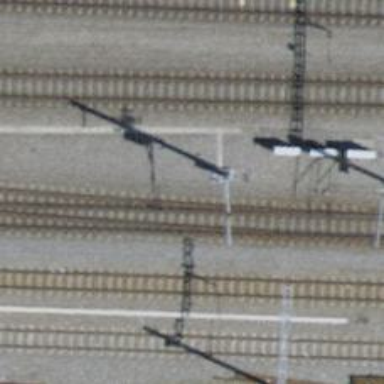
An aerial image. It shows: Railway switch with turnout to the right.